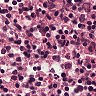
Metastatic tissue present: no